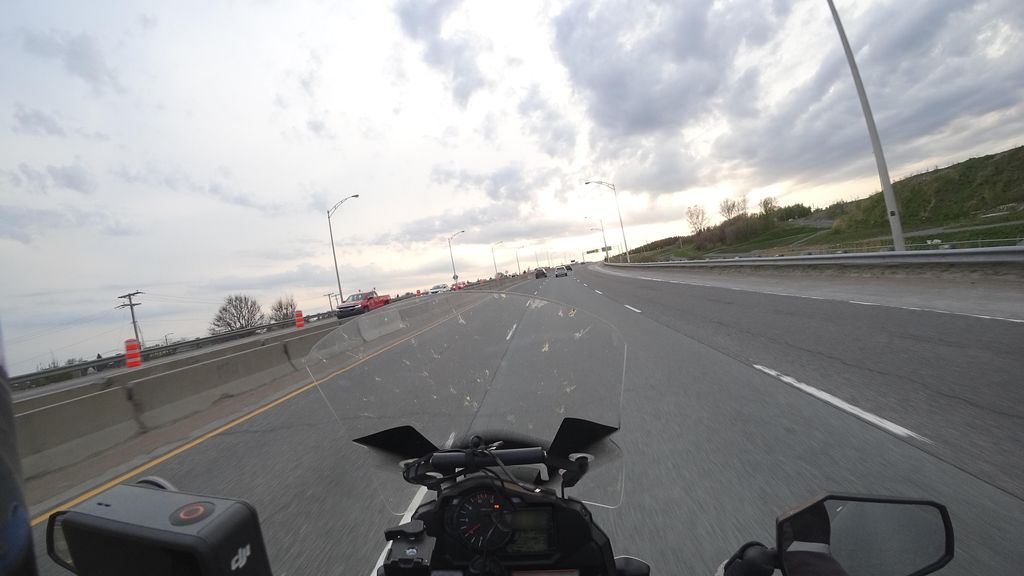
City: quebec_city